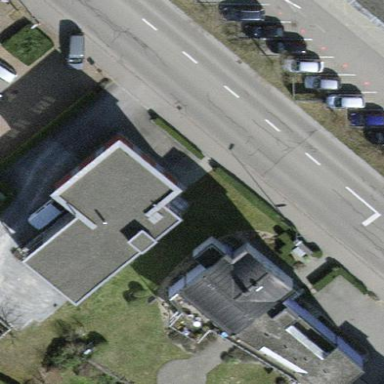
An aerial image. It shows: Flat-roofed building.